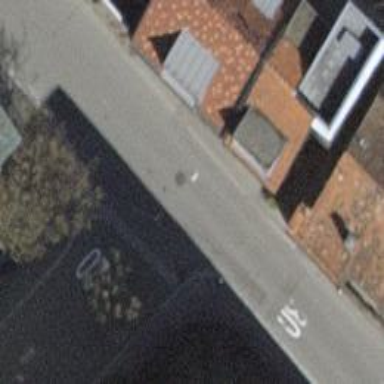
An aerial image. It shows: Residential road with asphalt surface. There is sidewalk on the left side.